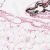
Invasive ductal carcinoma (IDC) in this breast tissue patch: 0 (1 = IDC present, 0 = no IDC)